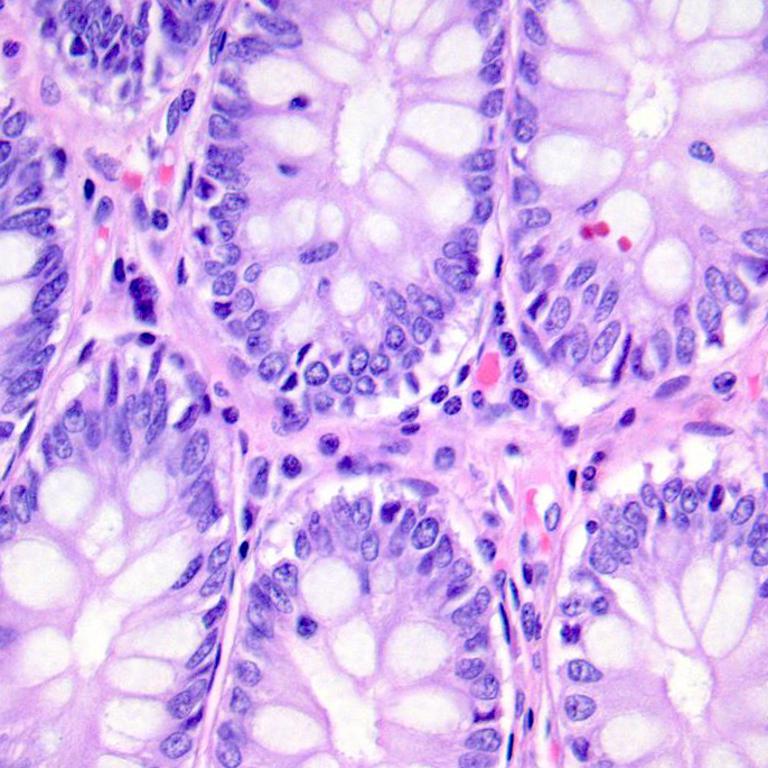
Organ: colon
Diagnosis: benign